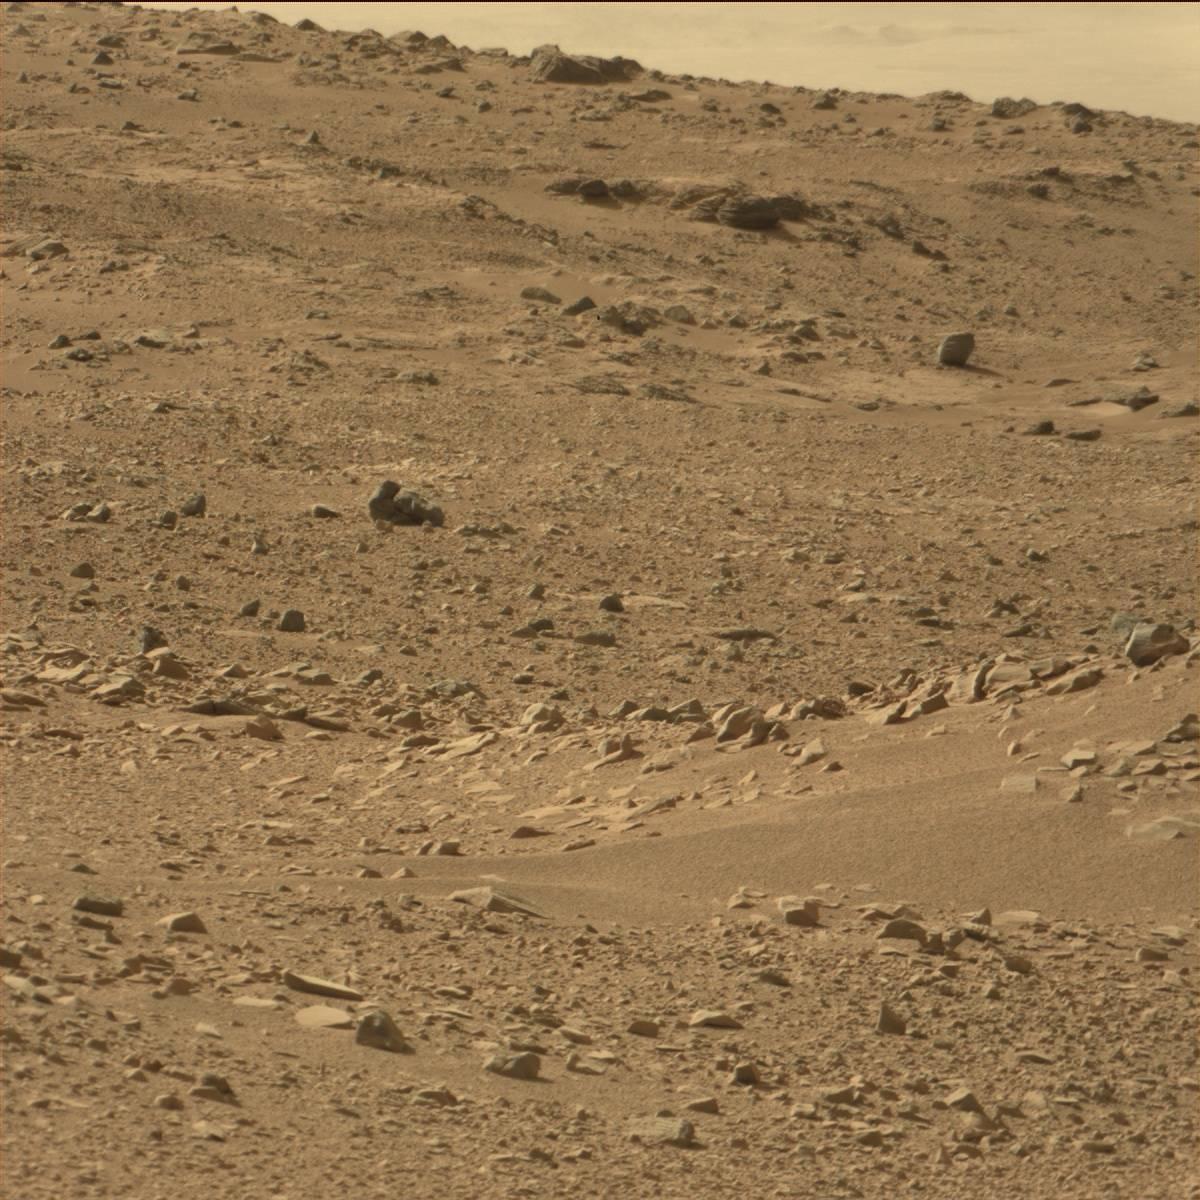
Terrain classes present: Bedrock, Ridge, Sand / Soil